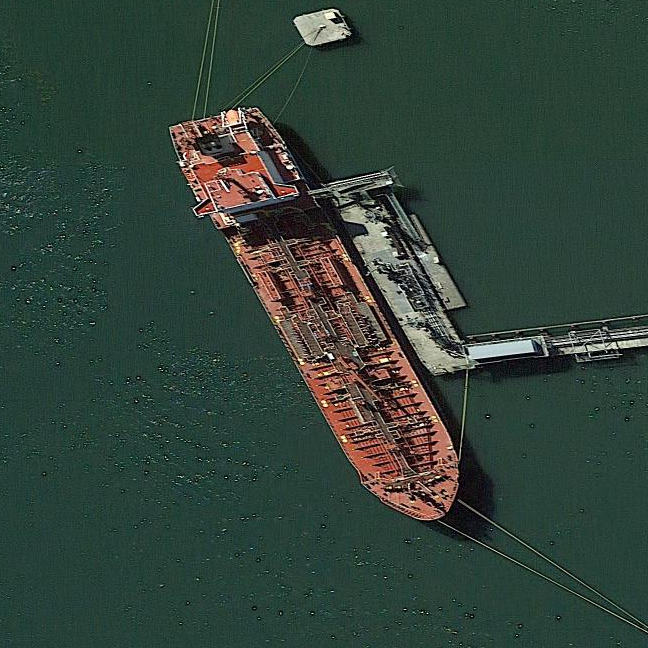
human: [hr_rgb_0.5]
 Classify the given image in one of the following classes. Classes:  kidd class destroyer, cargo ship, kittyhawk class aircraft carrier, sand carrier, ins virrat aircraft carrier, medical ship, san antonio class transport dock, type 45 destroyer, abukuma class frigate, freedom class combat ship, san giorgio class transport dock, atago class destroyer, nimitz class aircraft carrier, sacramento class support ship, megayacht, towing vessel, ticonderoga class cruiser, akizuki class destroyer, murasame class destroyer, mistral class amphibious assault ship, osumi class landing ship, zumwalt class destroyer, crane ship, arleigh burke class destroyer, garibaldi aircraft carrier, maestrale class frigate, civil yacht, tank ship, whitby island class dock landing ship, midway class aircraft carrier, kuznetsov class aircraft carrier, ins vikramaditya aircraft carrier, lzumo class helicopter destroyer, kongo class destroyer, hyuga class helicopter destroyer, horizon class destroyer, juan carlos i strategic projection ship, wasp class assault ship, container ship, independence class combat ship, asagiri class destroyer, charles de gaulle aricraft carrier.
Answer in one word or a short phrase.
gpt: Cargo ship